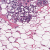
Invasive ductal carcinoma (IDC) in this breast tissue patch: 1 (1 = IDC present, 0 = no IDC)